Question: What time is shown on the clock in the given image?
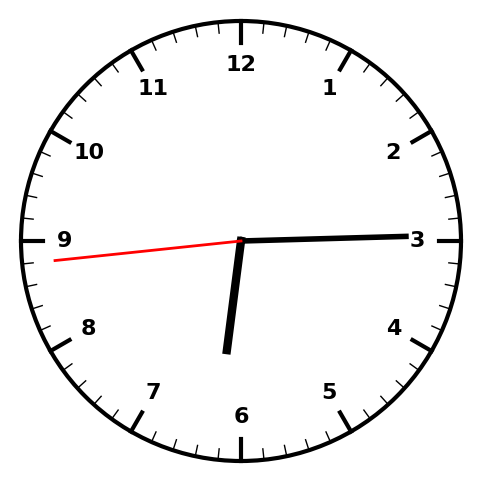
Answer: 06:14:44